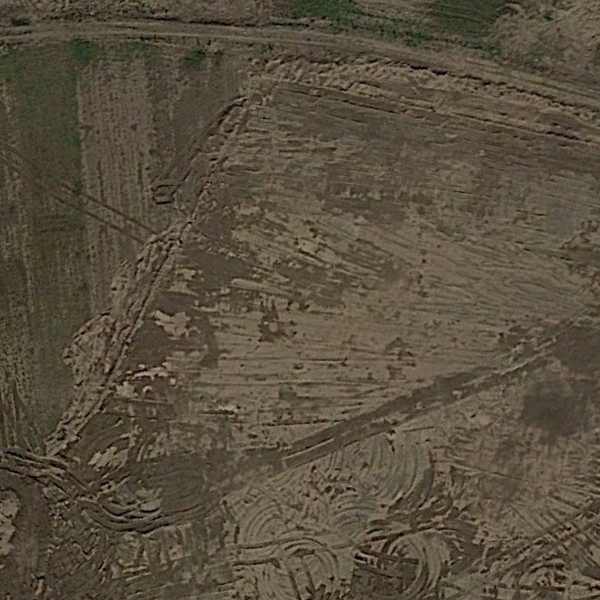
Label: BareLand